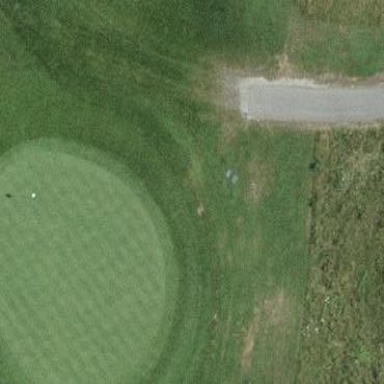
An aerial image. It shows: Green golf area with grass land use.